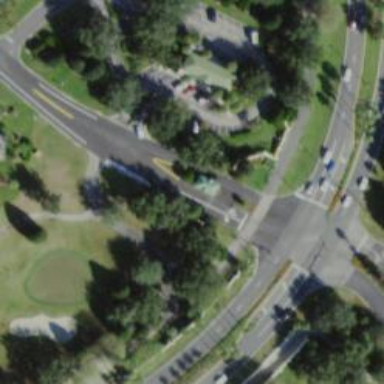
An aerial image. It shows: Path designated for golf carts.